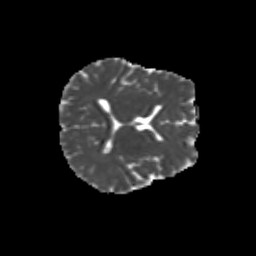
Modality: MD
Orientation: axial
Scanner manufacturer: siemens
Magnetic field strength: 3 T
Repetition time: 9.2 s
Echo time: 0.084 s